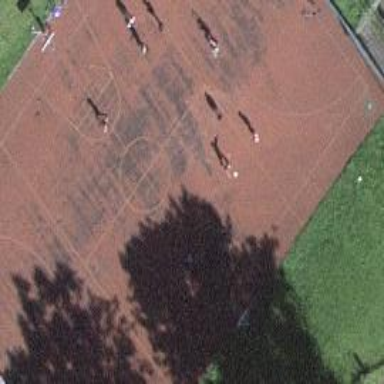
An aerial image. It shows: Multi-sport pitch on leisure land.